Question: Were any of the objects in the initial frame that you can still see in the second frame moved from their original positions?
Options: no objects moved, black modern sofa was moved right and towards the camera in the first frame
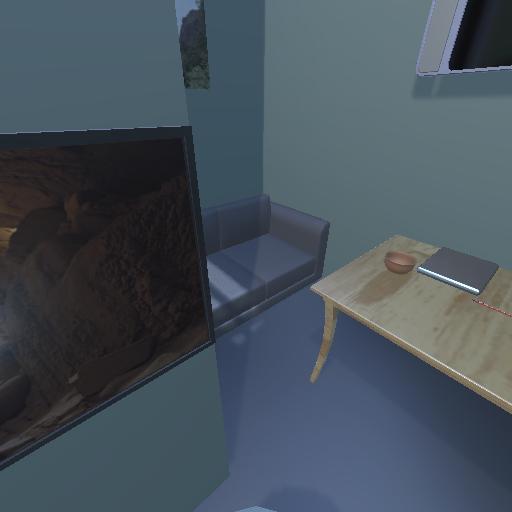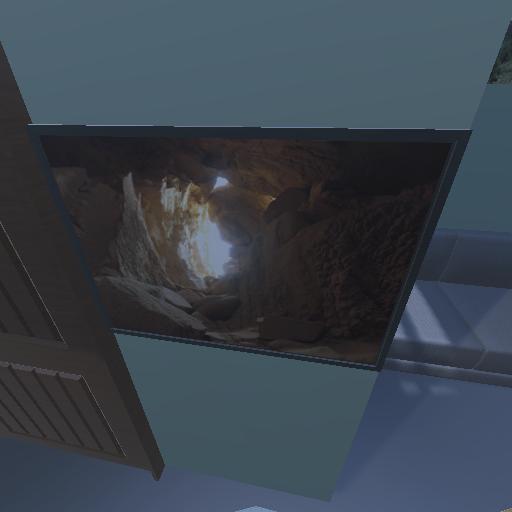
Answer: no objects moved